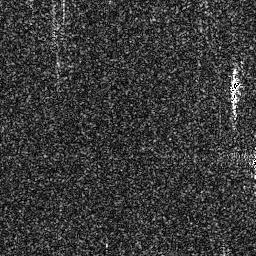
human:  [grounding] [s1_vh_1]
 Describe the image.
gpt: In the satellite image, there is  <ref>1 small ship </ref> <box>[[88, 30, 93, 38, 0]]</box> located at right.